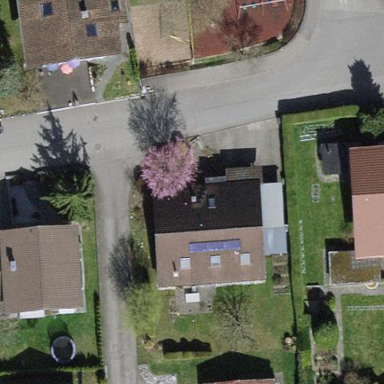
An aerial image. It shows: Part of house building.